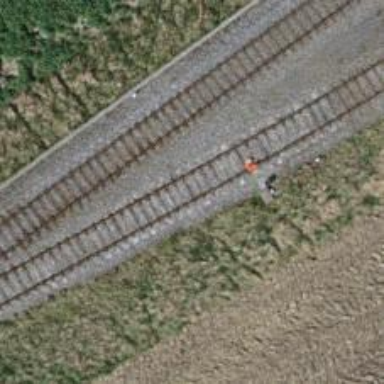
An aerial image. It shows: Single-track electrified railway service yard with contact line for trains.